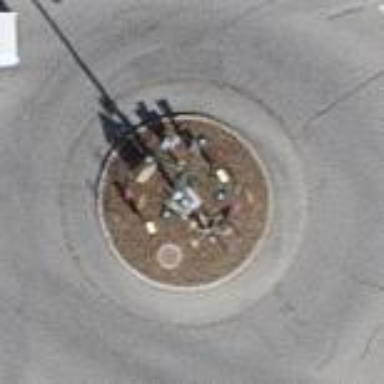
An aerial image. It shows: Tertiary road with asphalt surface leading to roundabout junction.